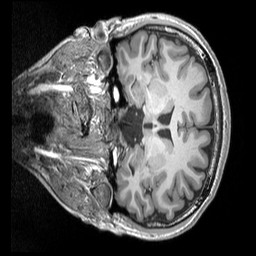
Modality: T1w
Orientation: coronal
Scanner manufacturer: siemens
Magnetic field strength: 3 T
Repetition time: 2.53 s
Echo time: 0.00298 s